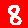
Digit: 8